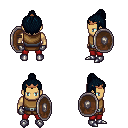
a pixel art fantasy rpg character, male body template, human, tanned skin, leather chest armor, red pants, raven short topknot hairstyle, bronze tiara, metal gloves, metal boots, shield, four views (front, back, left, right), 2x2 character sprite sheet, small pixel art, hard edges, no anti-aliasing